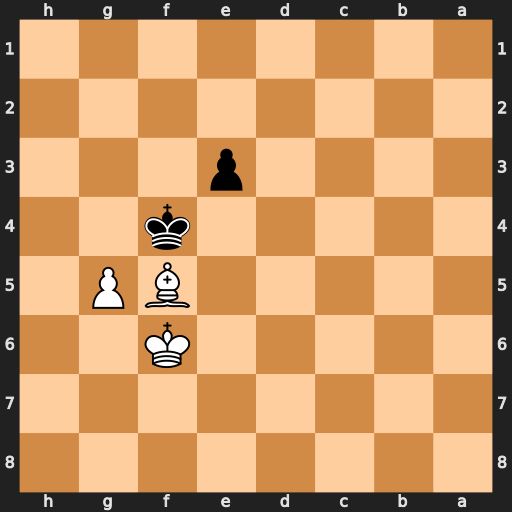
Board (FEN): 8/8/5K2/5BP1/5k2/4p3/8/8
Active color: b
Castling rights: -
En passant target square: -
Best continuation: e2 g6 e1=Q